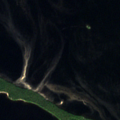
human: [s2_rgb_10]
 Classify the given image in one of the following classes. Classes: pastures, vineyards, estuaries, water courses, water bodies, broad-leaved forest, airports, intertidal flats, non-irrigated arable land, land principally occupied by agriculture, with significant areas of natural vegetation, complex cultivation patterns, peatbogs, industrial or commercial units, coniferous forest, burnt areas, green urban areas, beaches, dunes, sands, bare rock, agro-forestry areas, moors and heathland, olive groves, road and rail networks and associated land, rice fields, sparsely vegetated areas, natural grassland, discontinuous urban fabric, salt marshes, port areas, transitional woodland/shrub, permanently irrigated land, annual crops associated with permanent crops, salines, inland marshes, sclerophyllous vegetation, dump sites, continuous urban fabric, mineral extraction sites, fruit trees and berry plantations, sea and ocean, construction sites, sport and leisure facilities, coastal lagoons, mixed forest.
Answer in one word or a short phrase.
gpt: coniferous forest, water bodies